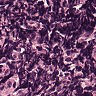
Metastatic tissue present: no